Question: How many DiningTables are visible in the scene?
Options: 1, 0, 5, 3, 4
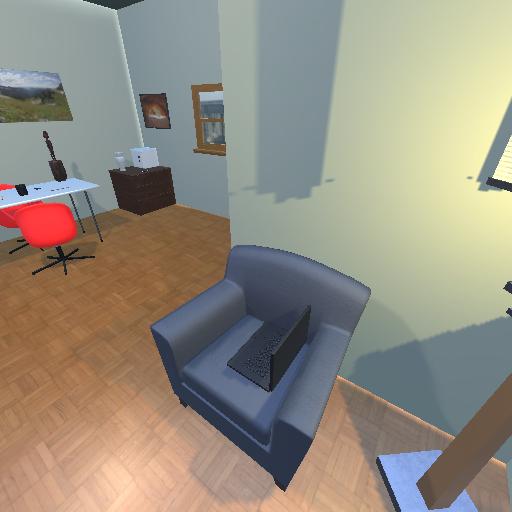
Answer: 1